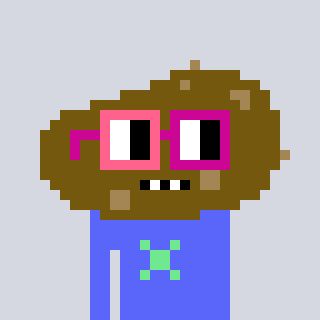
a pixel art character with square pink and red glasses, a potato-shaped head and a purple-colored body on a cool background